Question: I have three table to which i performed inner join on two table and than the left outer join
Why the below query is returning me this error
"linq query object reference not set to an instance of an object"
'''
var model = from p in Uow.Instance.RepoOf<RoleMenuMetrix>().GetAll()
from n in Uow.Instance.RepoOf<NavigationMenu>().GetAll().Where(q => q.Id == p.MenuId)
from m in
Uow.Instance.RepoOf<NavigationButton>()
.GetAll()
.Where(q => q.NavigationMenuId == n.Id)
.DefaultIfEmpty()
where p.RoleId == Guid.Parse("96246E99-6BF2-4A3D-8D2C-263DDEF2F97B")
&& n.IsActive && n.ApplicationName == "MEM"
select new
{
p.MenuId,
p.RoleId,
n.Name,
n.ParentId,
ButtonName = m.ButtonName == null ? "" : m.ButtonName // when i comment this it works fine
};
'''
The below query in linqPad works fine
'''
from p in P_RoleMenuMetrixes
from n in NavigationMenus.Where(q => q.Id == p.MenuId)
from m in NavigationButtons.Where(q => q.NavigationMenuId == n.Id).DefaultIfEmpty()
where p.RoleId == Guid.Parse("96246E99-6BF2-4A3D-8D2C-263DDEF2F97B")
&& n.IsActive && n.ApplicationName == "MEM"
select new
{
p.MenuId,
p.RoleId,
n.Name,
n.ParentId,
m.ButtonName
}
'''
Error Screenshot

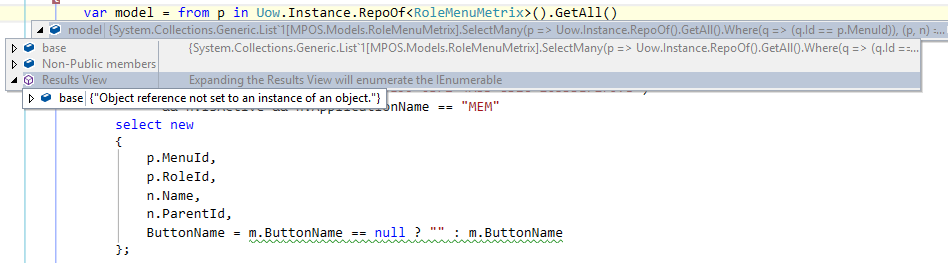
Answer: When you use <URL>, default value is assigned when no matches are found, so you need to check for 'null' and assign proper value, something like this:-
'''
ButtonName = m!= null ? m.ButtonName : String.Empty
'''
Here I am considering 'ButtonName' is 'string' if it's not you can change the query accordingly.